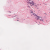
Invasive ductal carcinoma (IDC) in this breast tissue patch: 0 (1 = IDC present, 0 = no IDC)